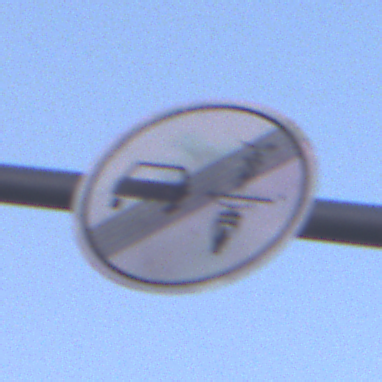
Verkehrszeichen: EndeVerbotUeberholenEinspurigeFahrzeuge
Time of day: SunriseSunset
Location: Outdoor (Nature)
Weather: Clear
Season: NotSpecified
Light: Natural